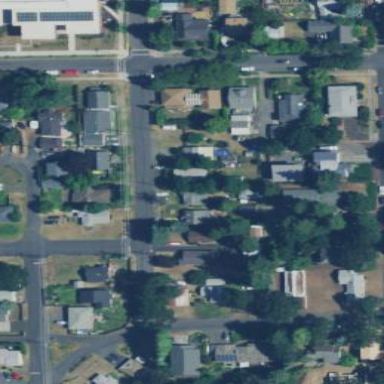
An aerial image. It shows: Residential area composed of single-family homes.